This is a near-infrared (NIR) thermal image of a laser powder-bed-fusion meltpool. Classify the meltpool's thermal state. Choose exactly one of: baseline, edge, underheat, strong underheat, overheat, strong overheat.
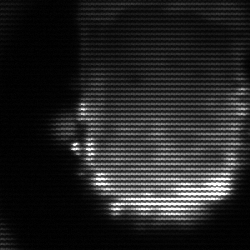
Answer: baseline